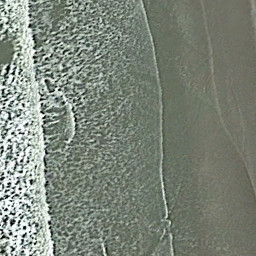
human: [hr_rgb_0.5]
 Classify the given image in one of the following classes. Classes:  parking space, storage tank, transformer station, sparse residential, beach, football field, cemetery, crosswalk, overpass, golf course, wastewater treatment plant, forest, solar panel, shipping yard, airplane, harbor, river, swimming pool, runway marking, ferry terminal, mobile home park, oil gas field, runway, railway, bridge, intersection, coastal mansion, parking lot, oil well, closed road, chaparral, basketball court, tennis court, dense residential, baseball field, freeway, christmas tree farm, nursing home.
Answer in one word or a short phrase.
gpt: beach